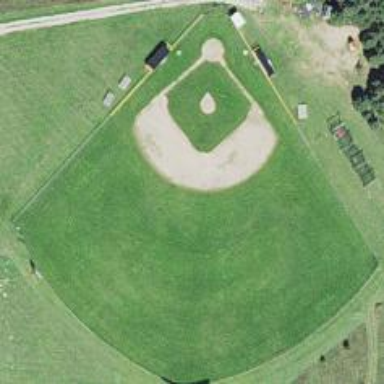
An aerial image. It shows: Baseball pitch for leisure and sports activities.